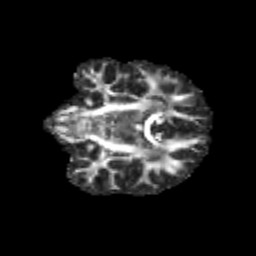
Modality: FA
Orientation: coronal
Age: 13
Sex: male
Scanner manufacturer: siemens
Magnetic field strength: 3 T
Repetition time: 3.8 s
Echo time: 0.07 s